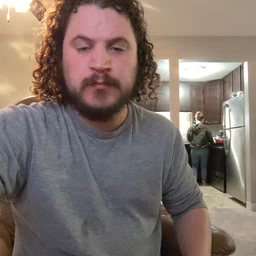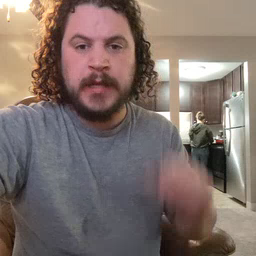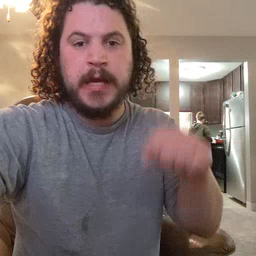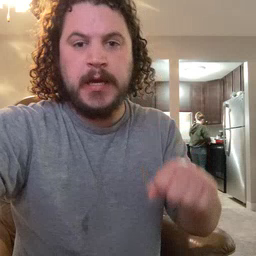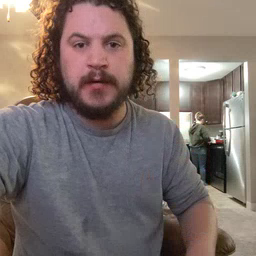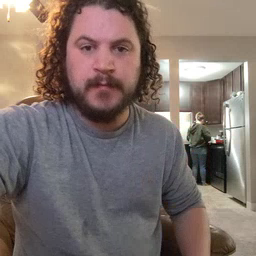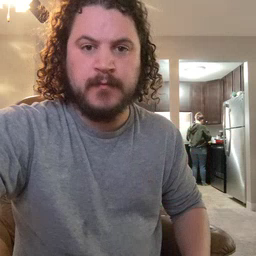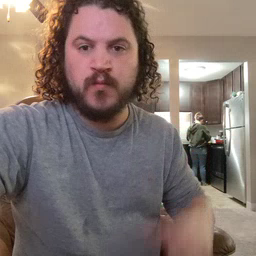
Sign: can